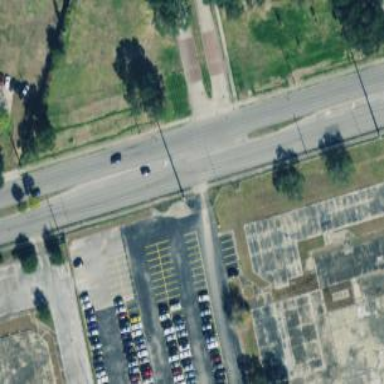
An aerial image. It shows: Asphalt road with primary link designation.